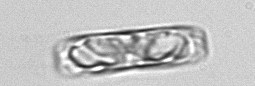
Label: pennate_morphotype1